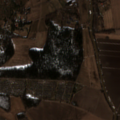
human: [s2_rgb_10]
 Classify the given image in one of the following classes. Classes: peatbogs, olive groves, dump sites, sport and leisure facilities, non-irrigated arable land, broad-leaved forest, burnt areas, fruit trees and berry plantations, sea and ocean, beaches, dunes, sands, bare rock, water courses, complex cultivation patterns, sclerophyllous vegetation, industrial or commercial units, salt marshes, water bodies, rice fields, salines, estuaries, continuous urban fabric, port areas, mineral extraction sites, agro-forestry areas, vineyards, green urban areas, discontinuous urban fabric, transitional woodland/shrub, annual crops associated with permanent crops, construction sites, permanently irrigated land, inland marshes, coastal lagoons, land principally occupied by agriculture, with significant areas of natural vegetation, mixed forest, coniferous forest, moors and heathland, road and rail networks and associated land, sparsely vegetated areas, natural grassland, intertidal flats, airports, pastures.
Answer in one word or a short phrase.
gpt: discontinuous urban fabric, non-irrigated arable land, mixed forest